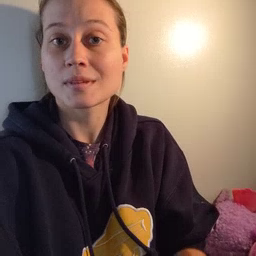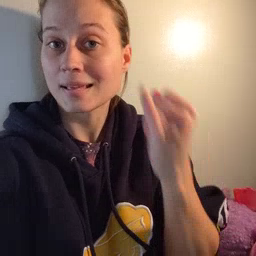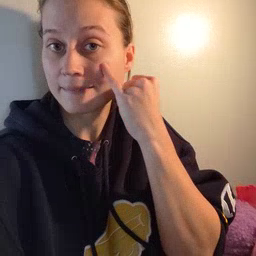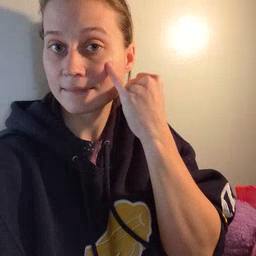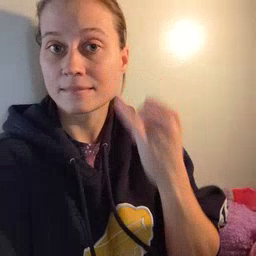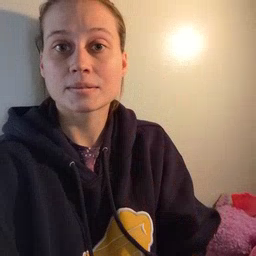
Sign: if